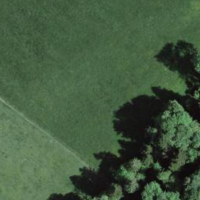
EUNIS habitat code: 24
Species observed at this site:
Ficaria verna